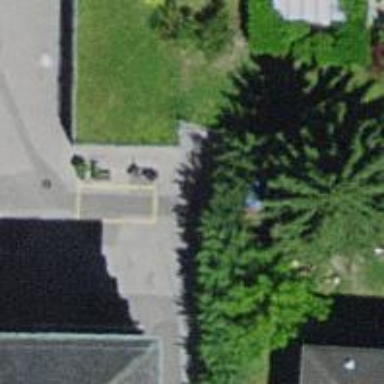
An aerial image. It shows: Parking entrance.